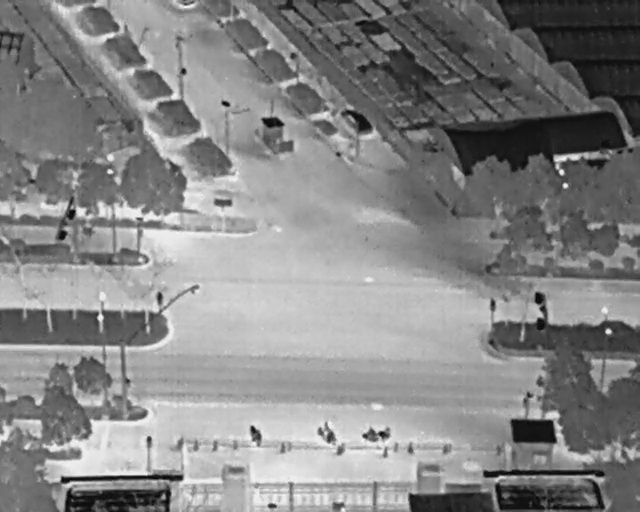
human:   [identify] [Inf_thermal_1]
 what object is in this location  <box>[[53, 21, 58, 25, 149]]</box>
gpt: <ref>1 medium car at the top</ref>